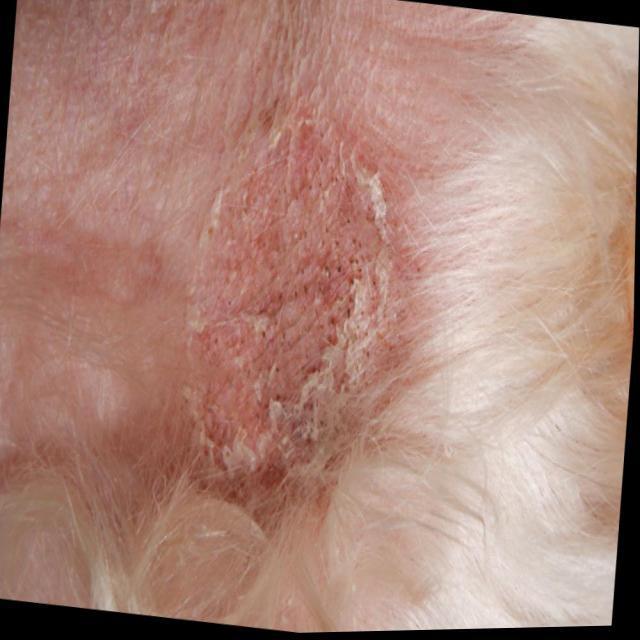
Canine ringworm (Dermatophytosis) — fungal infection caused by Microsporum or Trichophyton. Presents with circular alopecia, scaling, crusting, and broken hairs.